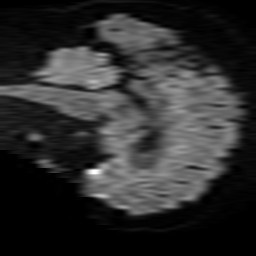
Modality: TRACE
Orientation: sagittal
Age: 47
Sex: male
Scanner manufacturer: philips
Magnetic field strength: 1.5 T
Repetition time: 3.639 s
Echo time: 0.09255 s